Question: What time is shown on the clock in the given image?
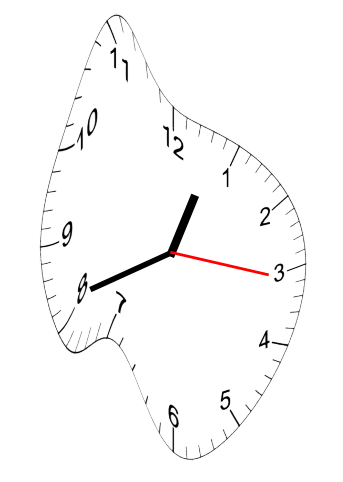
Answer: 12:41:16